Brain MRI, T1c slice (ischemic stroke SPES case)
Modalities acquired: T1c|T2|DWI|CBF|CBV|TTP|Tmax
Volume shape: 96x110x71 voxels, spacing: 2x2x2 mm
Slice 38 of 71
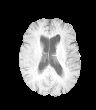
Lesion size: 20374 voxels